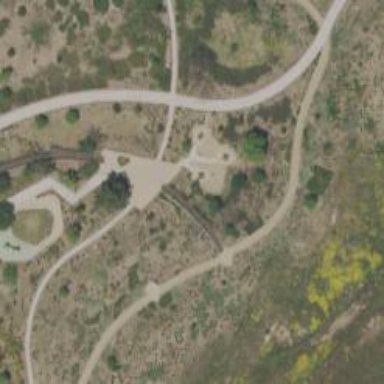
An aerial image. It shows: Path.